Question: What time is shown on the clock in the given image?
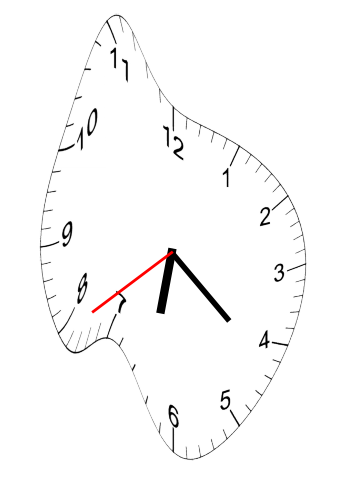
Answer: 06:21:39